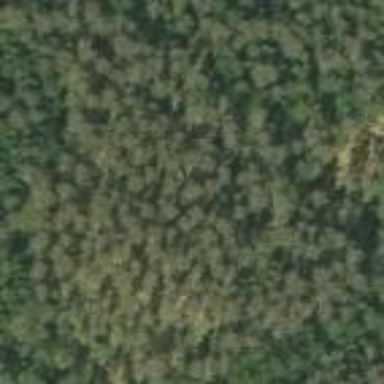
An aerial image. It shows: Woodland consisting mainly of needle-leaved trees.